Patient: sex M, age 59
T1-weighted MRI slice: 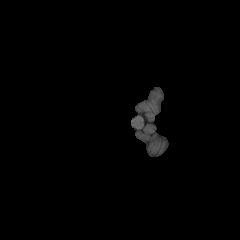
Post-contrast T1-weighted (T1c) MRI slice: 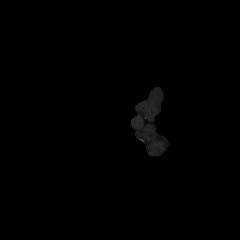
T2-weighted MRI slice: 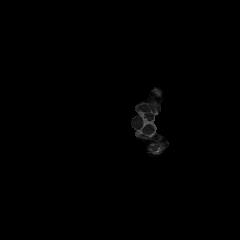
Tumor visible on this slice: no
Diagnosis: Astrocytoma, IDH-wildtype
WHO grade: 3